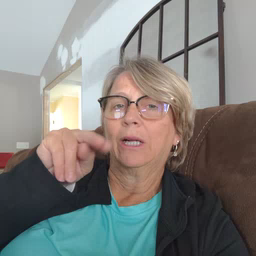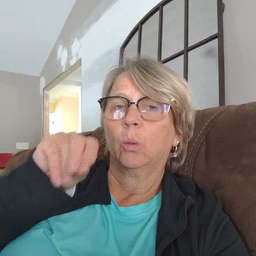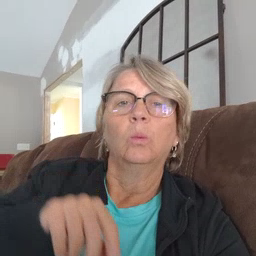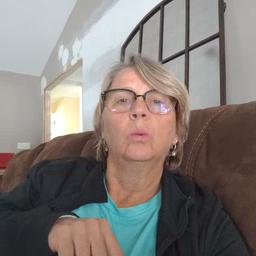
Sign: into